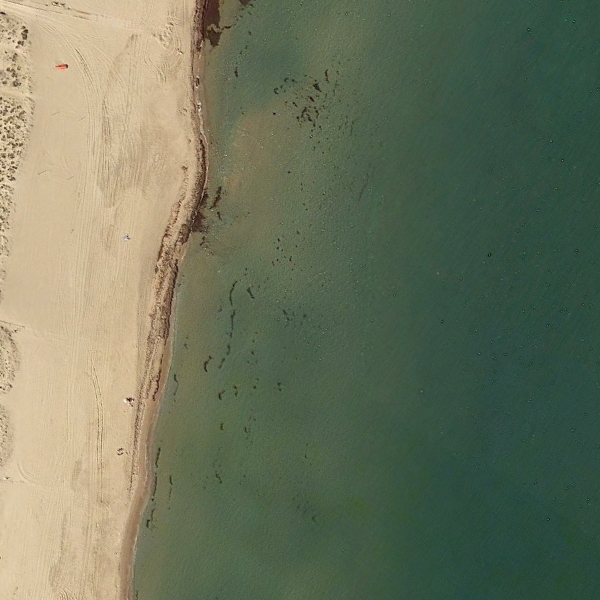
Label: Beach